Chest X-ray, PA view. Patient: 45 years old, sex M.
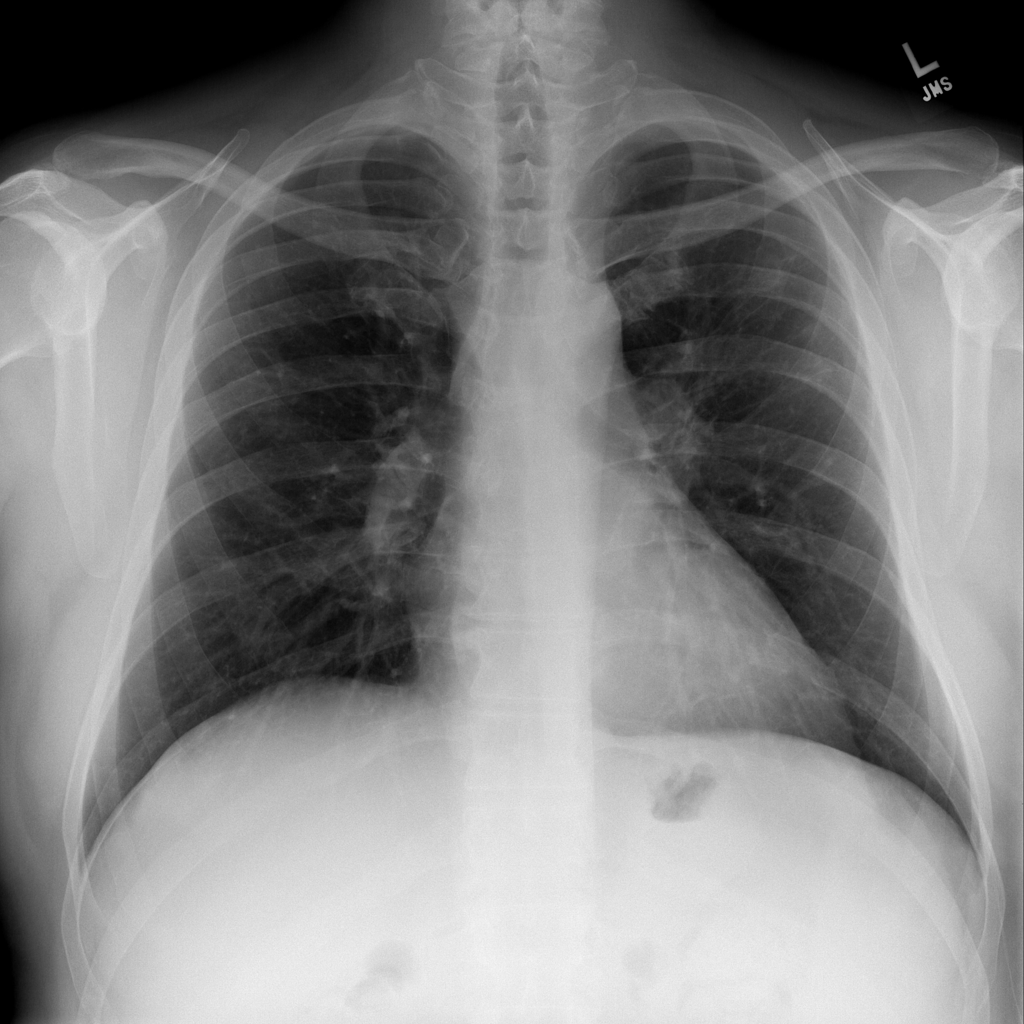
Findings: No Finding